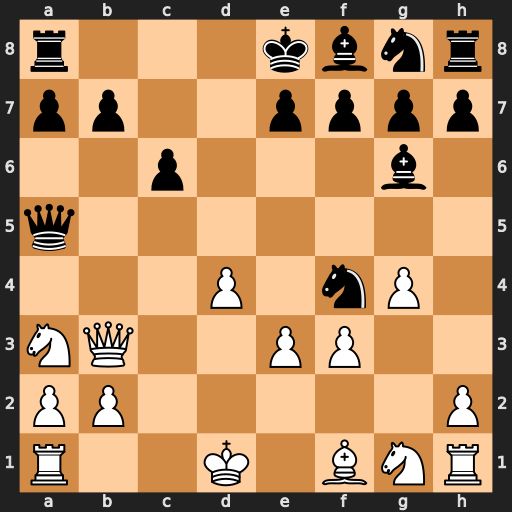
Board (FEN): r3kbnr/pp2pppp/2p3b1/q7/3P1nP1/NQ2PP2/PP5P/R2K1BNR
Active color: w
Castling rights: kq
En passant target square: -
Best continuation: Qxb7 Rd8 Qxc6+